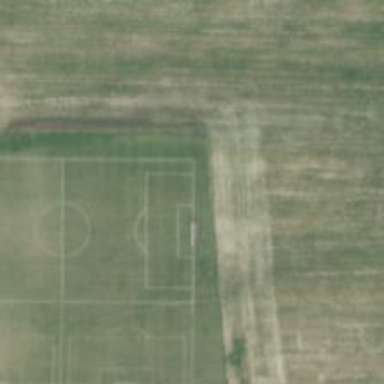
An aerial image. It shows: Soccer pitch for leisure land activities.